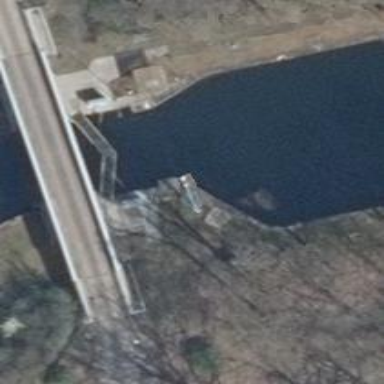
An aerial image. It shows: Lock gate on waterway.